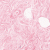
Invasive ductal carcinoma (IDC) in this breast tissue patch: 0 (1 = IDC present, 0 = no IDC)